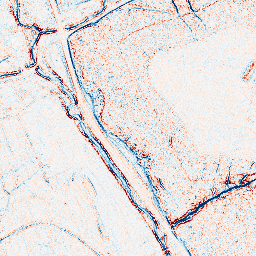
Category: edge_preserving
Decomposition family: bilateral
Decomposition parameters: d: 5
sigma_color: 25
sigma_space: 50
Upsampling method: quartic
Upsampling parameters: scale: 8
Upsampling scale: 8